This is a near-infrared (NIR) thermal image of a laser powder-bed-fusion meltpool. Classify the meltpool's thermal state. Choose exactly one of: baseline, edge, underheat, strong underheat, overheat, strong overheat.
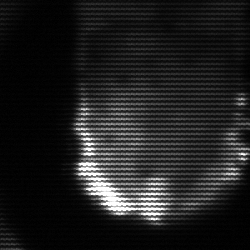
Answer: baseline